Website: walmart
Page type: customer-info-address
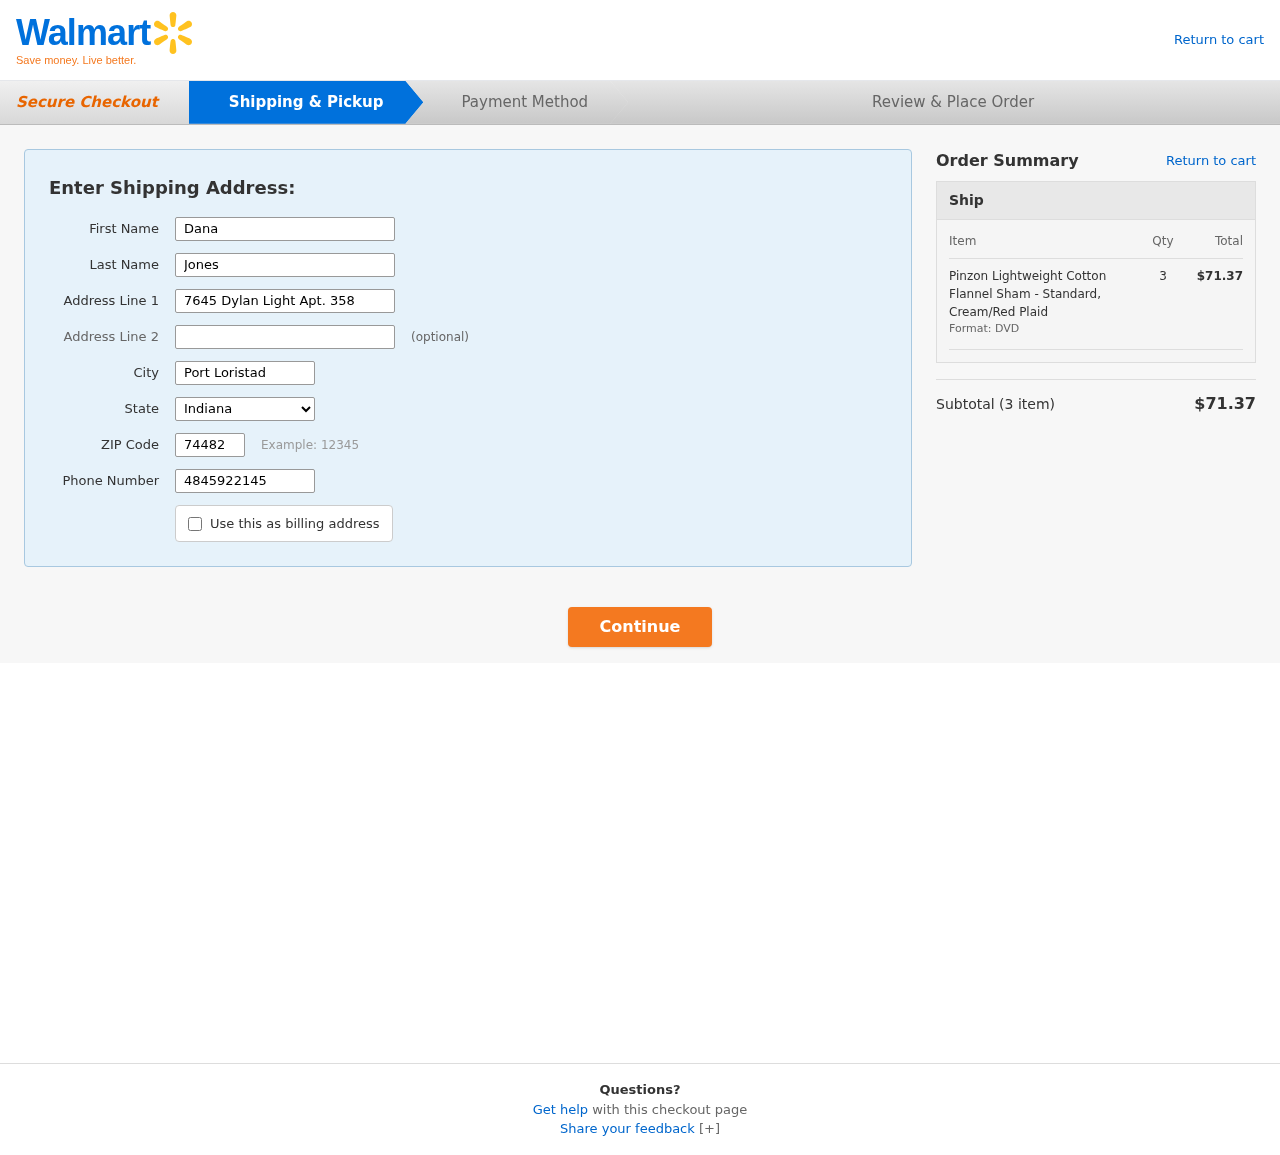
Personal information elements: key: PII_CITY
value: Port Loristad
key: PII_FIRSTNAME
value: Dana
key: PII_LASTNAME
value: Jones
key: PII_PHONE
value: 4845922145
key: PII_POSTCODE
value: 74482
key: PII_STATE
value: Indiana
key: PII_STREET
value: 7645 Dylan Light Apt. 358
Product elements: key: PRODUCT1_NAME
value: Pinzon Lightweight Cotton Flannel Sham - Standard, Cream/Red Plaid
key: PRODUCT1_QUANTITY
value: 3
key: PRODUCT1_LINE_TOTAL
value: $71.37
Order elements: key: ORDER_NUM_ITEMS
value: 3
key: ORDER_SUBTOTAL
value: $71.37